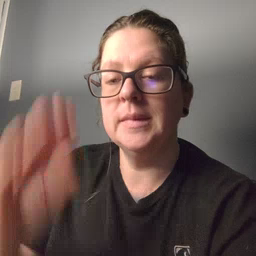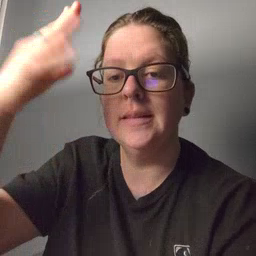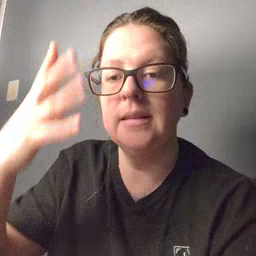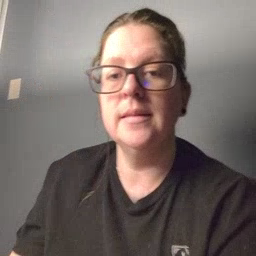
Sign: sun